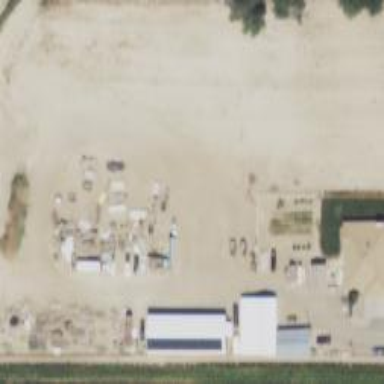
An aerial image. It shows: Farmyard area.